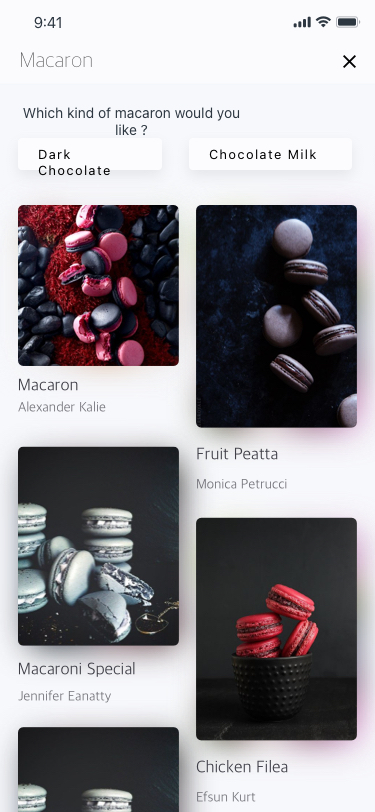
Text in this UI design:
Dark Chocolate
Chocolate Milk
Which kind of macaron would you like ?